Question: I am running a web service locally that connects to an outside server that i do not have access to.
I keep receiving the "401: Unauthorized" error even though the test credentials are confirmed exactly correct by the admins of this web service.
Do i need to adjust any IIS settings?
Here is a screenshot of the error.

'''
// Webservice
IdentityService ws = new IdentityService();
// Test Static Credentials
string username = "twfnf";
string password = "testme99";
string domain = "testapps1";
NetworkCredential credentials = new NetworkCredential(username, password, domain);
CredentialCache credCache = new CredentialCache();
credCache.Add(new Uri(ws.Url), "Basic", credentials);
ws.Credentials = credCache;
ws.PreAuthenticate = true;
ws.AuthenticateUser();
'''
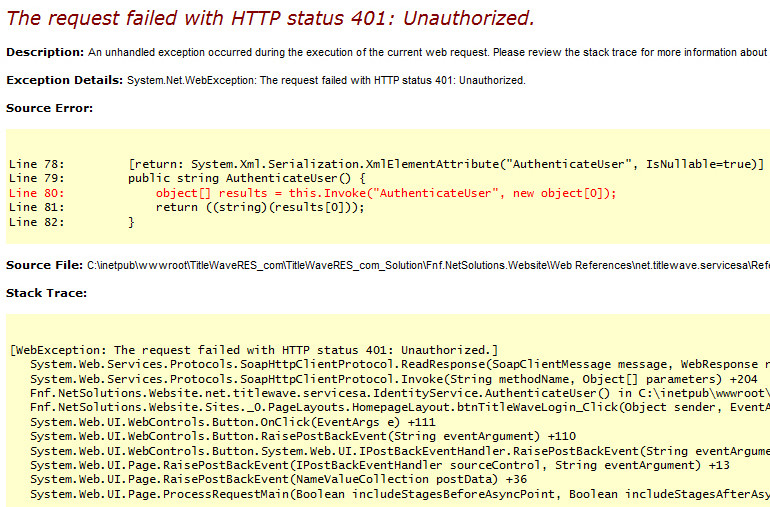
Answer: Removing the following code with Basic Authentication, fixed the issue.
'''
CredentialCache credCache = new CredentialCache();
credCache.Add(new Uri(ws.Url), "Basic", credentials);
'''
Final Code Working:
'''
// Webservice
IdentityService ws = new IdentityService();
// Test Static Credentials
string username = "twfnf";
string password = "testme99";
string domain = "testapps1";
NetworkCredential credentials = new NetworkCredential(username, password, domain);
ws.Credentials = credentials;
ws.PreAuthenticate = true;
ws.AuthenticateUser();
'''